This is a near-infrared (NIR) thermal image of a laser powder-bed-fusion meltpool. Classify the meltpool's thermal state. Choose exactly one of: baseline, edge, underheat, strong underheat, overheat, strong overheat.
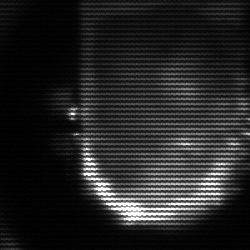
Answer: baseline